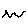
Label: zigzag